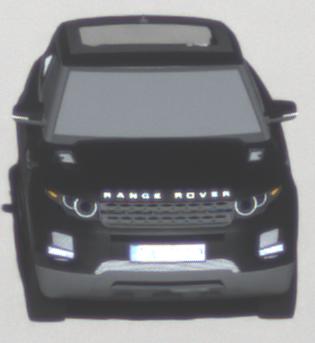
Make: Land Rover
Model: Range Rover Evoque 2.0 Si4
Detailed model: Range Rover Evoque (I)
Model produced from: 2011/08
Model produced until: 2013/11
Doors: 5
Color: black
Road condition: dry road
Daytime: morning or afternoon
Contrast: high contrast